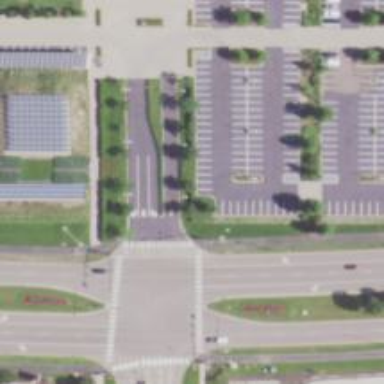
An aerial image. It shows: Marked crossing on asphalt cycleway.